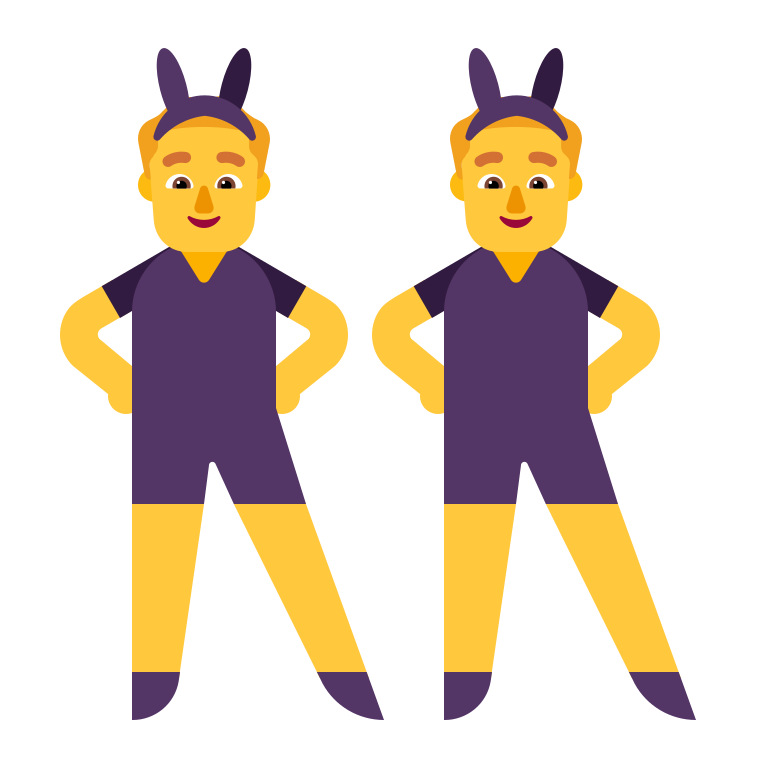
man with bunny ears flat default